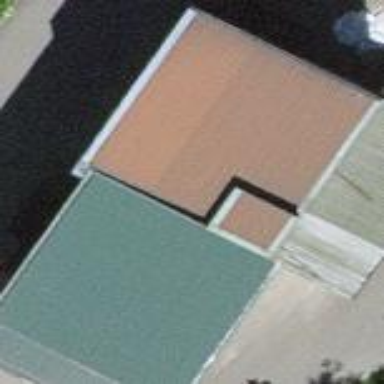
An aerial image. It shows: Farm auxiliary building.